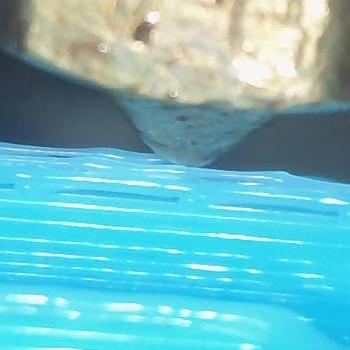
Flow rate: 44%